Question: Count the number of objects in the diagram.
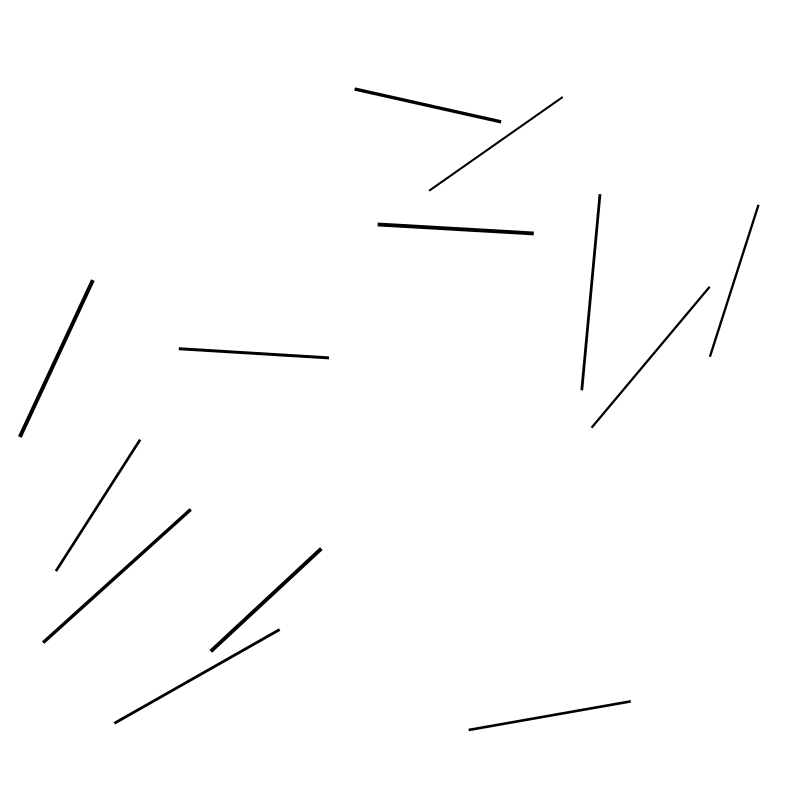
Answer: 13